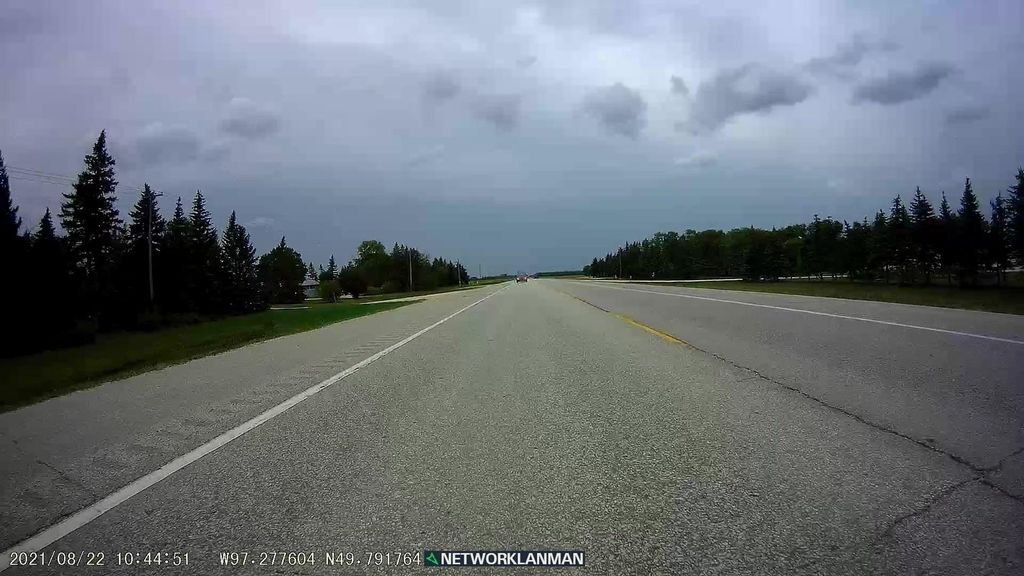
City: winnipeg